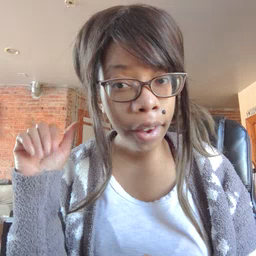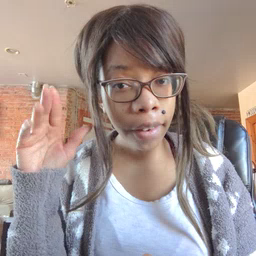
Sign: bye